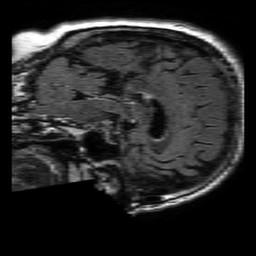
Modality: FLAIR
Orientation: sagittal
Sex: female
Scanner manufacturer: philips
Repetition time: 11 s
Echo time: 0.125 s